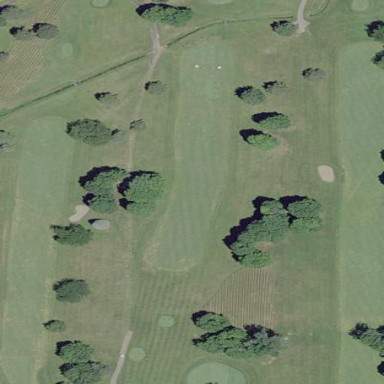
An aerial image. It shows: Golf fairway surrounded by grass.